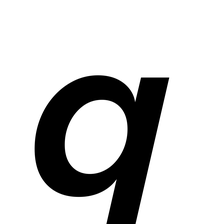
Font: InstrumentSans-Italic_SemiBold_Italic